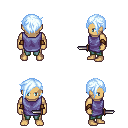
a pixel art fantasy rpg character, male body template, human, tanned skin, chain tabard jacket, teal pants, white cyan pixie cut hairstyle, cloth bracers, dagger, four views (front, back, left, right), 2x2 character sprite sheet, small pixel art, hard edges, no anti-aliasing